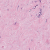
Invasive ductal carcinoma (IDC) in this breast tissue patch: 0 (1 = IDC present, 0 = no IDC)